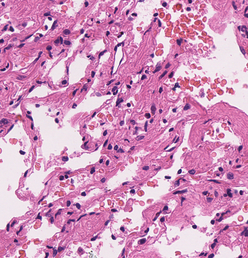
Tumor epithelial tissue: no
Tumor-associated stroma tissue: no
Normal tissue: yes